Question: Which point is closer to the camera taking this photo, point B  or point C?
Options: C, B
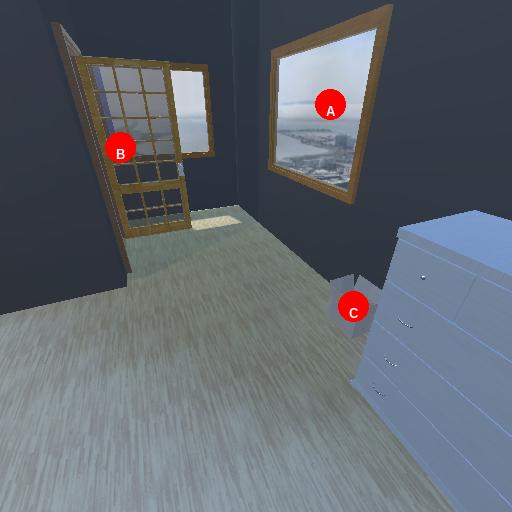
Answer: C